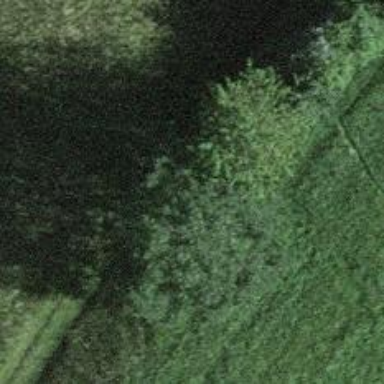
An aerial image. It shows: Single tag "natural: tree."